Question: I am trying to populate filesnames in a tabular format using FXML.
I am able to display the table but the rows are not getting displayed.
Directory name will be selected by user during runtime.
.
Main.java
'''
import javafx.application.Application;
import javafx.stage.Stage;
import javafx.scene.Scene;
import javafx.scene.layout.BorderPane;
import javafx.scene.layout.AnchorPane;
import javafx.fxml.FXMLLoader;
public class Main extends Application {
@Override
public void start(Stage primaryStage) {
try {
AnchorPane root =(AnchorPane)FXMLLoader.load(getClass().getResource("Utility.fxml"));
Scene scene = new Scene(root,600,600);
scene.getStylesheets().add(getClass().getResource("application.css").toExternalForm());
primaryStage.setScene(scene);
primaryStage.setTitle("testing");
primaryStage.show();
} catch(Exception e){
e.printStackTrace();
}
}
public static void main(String[] args) {
launch(args);
}
}
'''
AppController.java
'''
import java.io.File;
import java.util.Arrays;
import java.util.List;
import javafx.beans.property.ReadOnlyStringWrapper;
import javafx.collections.FXCollections;
import javafx.collections.ObservableList;
import javafx.event.ActionEvent;
import javafx.fxml.FXML;
import javafx.scene.control.*;
import javafx.stage.DirectoryChooser;
public class AppController
{
@FXML private Label BrowseStatus;
@FXML private TextField TDpath;
@FXML private Button CreateH2H;
@FXML private TableView<String> FileListTable;
@FXML private TableColumn<FilesInDir,String> FileNameCol;
@FXML private ObservableList<String> fidlist;
@FXML
protected void handleBrowseWindowsExplorer(ActionEvent event){
DirectoryChooser TestDataDir = new DirectoryChooser();
TestDataDir.setTitle("Select path");
File selectedDir = TestDataDir.showDialog(null);
if(selectedDir == null){
BrowseStatus.setText("Nothing choosen");
TDpath.setText("");
} else {
TDpath.setText(selectedDir.getAbsolutePath());
FileListTable = new TableView<String>();
FileNameCol.setCellValueFactory(new PropertyValueFactory<FilesIndDir,String>("FileName"));
FileListTable.setPlaceholder(BrowseStatus);
BrowseStatus.setText("Folder has been selected");
File tFile = new File(TDpath.getText());
File[] listOfFiles = tFile.listFiles();
fidlist = FXCollections.observableArrayList();
List<String> fileNameList = null;
for (int i=0; i<listOfFiles.length; i++) {
fileNameList = Arrays.asList(listOfFiles[i].getName());
}
fidlist.addAll(fileNamesList);
FileListTable.setItems(fidlist);
}
}
}
'''
Utility.fxml
'''
<?import java.lang.*?>
<?import java.util.*?>
<?import javafx.collection.*?>
<?import javafx.collections.FXCollections?>
<?import javafx.geometry.*?>
<?import javafx.scene.chart.*?>
<?import javafx.scene.control.*?>
<?import javafx.scene.layout.*?>
<?import javafx.scene.paint.*?>
<?import javafx.scene.web.*?>
<?import javafx.scene.control.cell.PropertyValueFactory?>
<AnchorPane fx:controller="application.AppController" id="AnchorPane" maxHeight="-Infinity" maxWidth="-Infinity" minHeight="-Infinity" minWidth="-Infinity" xmlns:fx="http://javafx.com/fxml">
<children>
<GridPane>
<children>
<MenuBar maxWidth="-Infinity" prefWidth="800.0" GridPane.ColumnIndex="0" GridPane.RowIndex="0">
<menus>
<Menu mnemonicParsing="false" text="File">
<items>
<MenuItem mnemonicParsing="false" text="Close" />
</items>
</Menu>
</menus>
</MenuBar>
<BorderPane GridPane.ColumnIndex="0" GridPane.RowIndex="1">
<top>
<TabPane PrefHeight="700.0" PrefWidth="900.0" tabClosingPolicy="UNAVAILABLE">
<Tab text="Files tab ">
<content>
<GridPane hgap="10" vgap="10">
<padding><Insets top="25" right="25" bottom="10" left="25" /></padding>
<children>
<Label text="Path :" GridPane.ColumnIndex="0" GridPane.RowIndex="1" />
<TextField fx:id="TDpath" GridPane.ColumnIndex="0" GridPane.RowIndex="1" />
<Button text="Browse" onAction="#handleBrowseWindowsExplorer" GridPane.ColumnIndex="3" GridPane.RowIndex="1" />
<VBox prefHeight="300.0" prefWidth="400.0" spacing="6.0" VBox.vgrow="ALWAYS" GridPane.ColumnIndex="0" GridPane.RowIndex="3" GridPane.columnSpan="4" >
<children>
<TableView fx:id="FileListTable" >
<placeholder><Label fx:id="BrowseStatus" text="No files in selected directory" /></placeholder>
<columns>
<TableColumn fx:id="FileNameCol" text="File Names" prefWidth="400">
<cellValueFactory>
<PropertyValueFactory property="FileName" />
</cellValueFactory>
</TableColumn>
</columns>
</TableView>
</children>
</VBox>
</children>
</GridPane>
</content>
</Tab>
</TabPane>
</top>
</BorderPane>
</children>
</GridPane>
</children>
</AnchorPane>
'''
FilesInDir.java
'''
import javafx.beans.property.SimpleStringProperty;
public class FilesInDir {
private final SimpleStringProperty FileName = new SimpleStringProperty();
public FilesInDir(String fName) {
setFileName(fName);
}
public String FileNameProperty() {
return FileName.get();
}
public void setFileName(String fName) {
this.Filename.set(fName);
}
}
'''
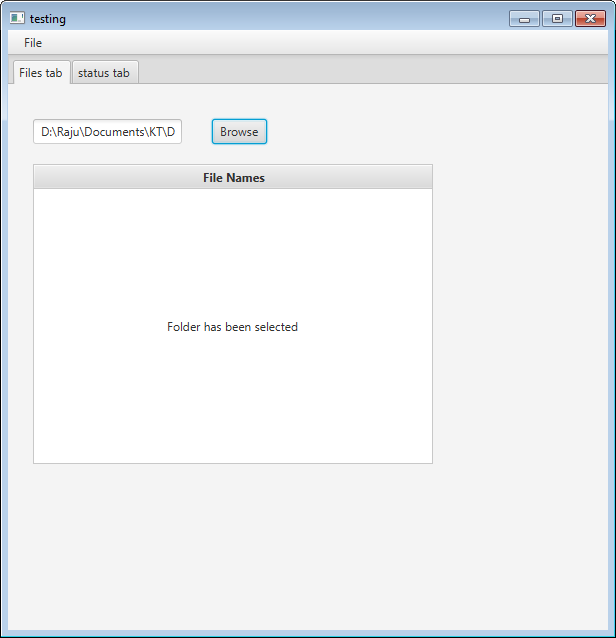
Answer: In this answer I'll just ignore all the typos, since there seems to be a compilable version of the code and point out the other errors:
### FilesInDir
If I got your intention, this class should contain the info for a file that should be displayed. Besides ignoring the naming convention of starting identifiers of class members with a lowercase letter, the real issue here is the 'FileNameProperty'. The property method with the suffix 'Property' has to return the property itself and 'PropertyValueFactory' relies on that fact. It should look like this:
'''
public StringProperty fileNameProperty() {
return FileName;
}
'''
Also you did not use the class as type parameter of your 'TableView':
'''
@FXML
private TableView<FilesInDir> FileListTable;
'''
### AppController.handleBrowseWindowsExplorer
The main issue is in this method:
1. There's no need to need to make fidlist a field, let alone annotate it with @FXML. In fact there's no need to create a new ObservableList at all.
2. You recreate the TableView, that was created and injected by the FXMLLoader and do not insert it to the scene graph, but you work with the new TableView, which is not the one that is displayed on screen.
3. If no file is selected, the TextField is emptied, but the items in the TableView from a previously selected directory remain, leading to inconsistent behaviour.
4. fileNameList = Arrays.asList(listOfFiles[i].getName()); in the for loop replaces the list with a new List containing a single element every time it's executed.
5. File tFile = new File(TDpath.getText()); recreates the file from the String that was created by converting the selected file to a String. That's just unnecessary; you should simply use selectedDir
Changing the method like this should work, assuming you fixed the points mentioned for 'FilesInDir' too:
'''
@FXML
protected void handleBrowseWindowsExplorer(ActionEvent event) {
DirectoryChooser TestDataDir = new DirectoryChooser();
TestDataDir.setTitle("Select path");
File selectedDir = TestDataDir.showDialog(null);
if (selectedDir == null) {
BrowseStatus.setText("Nothing choosen");
FileListTable.getItems().clear();
TDpath.setText("");
} else {
TDpath.setText(selectedDir.getAbsolutePath());
BrowseStatus.setText("Folder has been selected");
File[] listOfFiles = selectedDir.listFiles();
ArrayList<FilesInDir> fidlist = new ArrayList<>(listOfFiles.length);
for (File listOfFile : listOfFiles) {
fidlist.add(new FilesInDir(listOfFile.getName()));
}
FileListTable.getItems().setAll(fidlist);
}
}
'''